Aerial crown-view tile of a tropical tree (Barro Colorado Island, Panama), acquired 20240611:
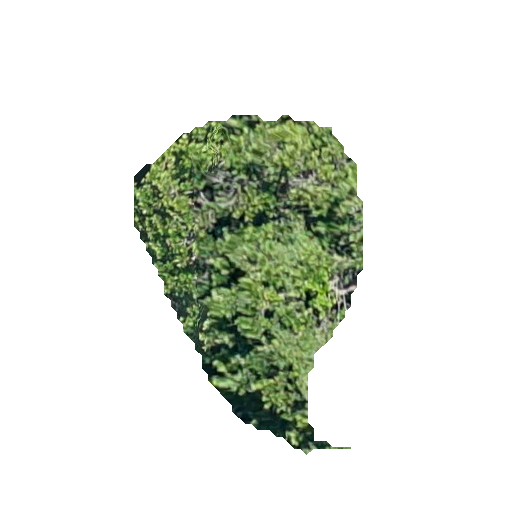
Species: Anacardium excelsum
GBIF accepted scientific name: Anacardium excelsum
Crown area: 80.351 m²